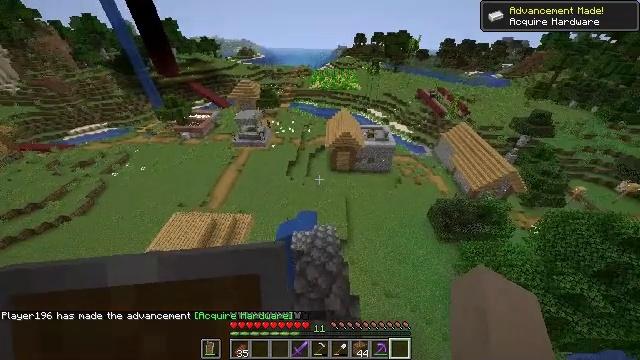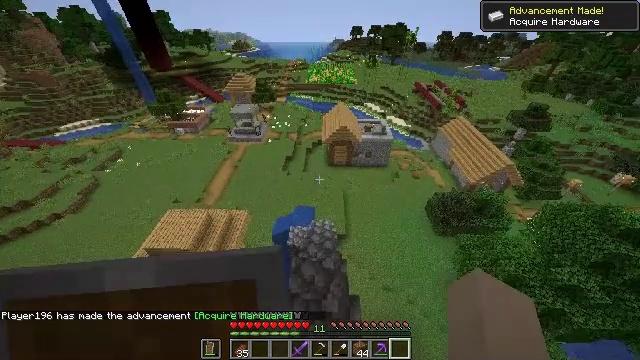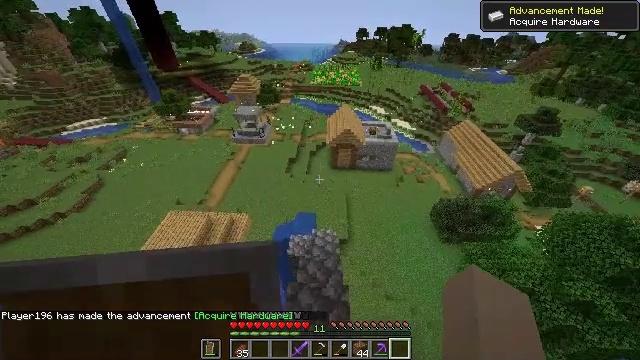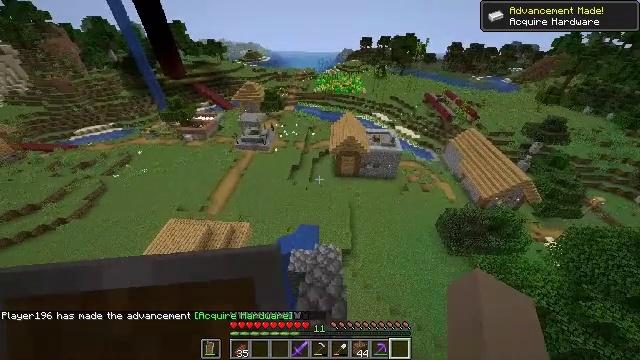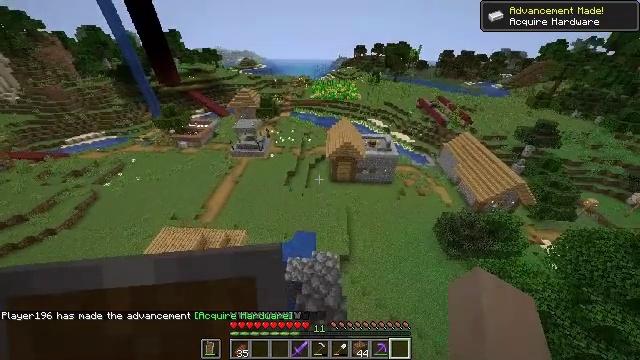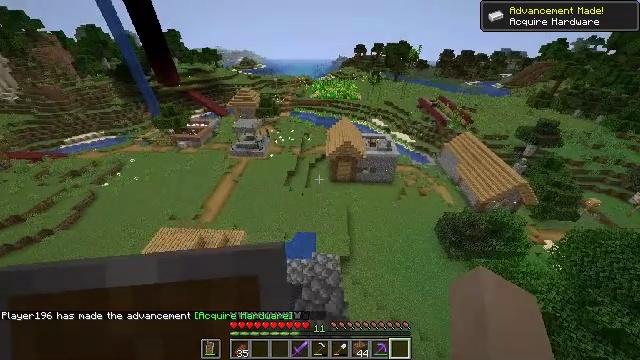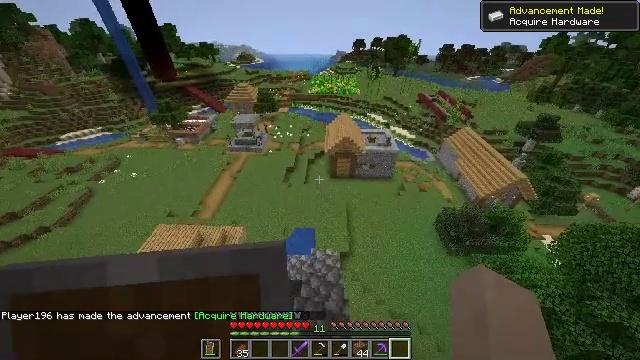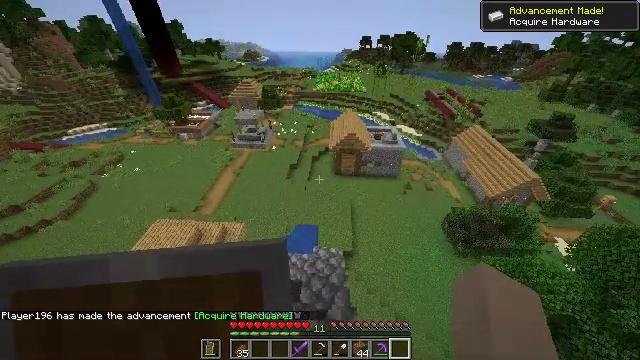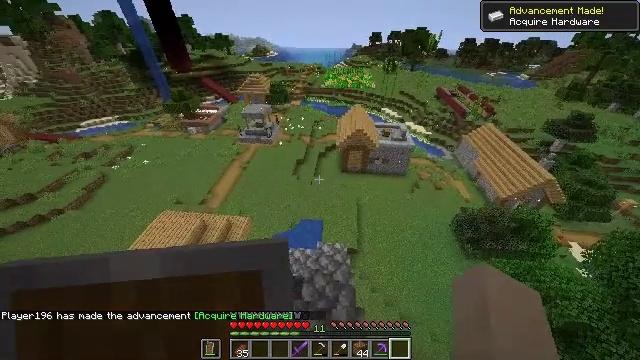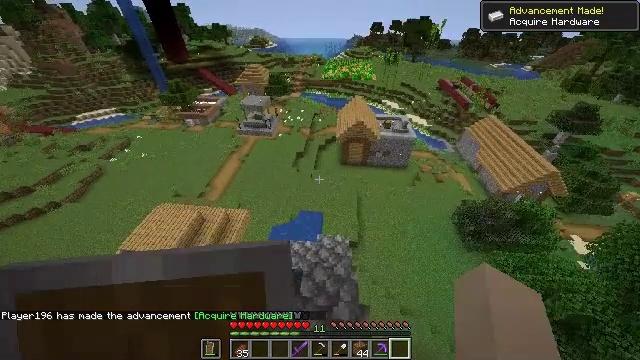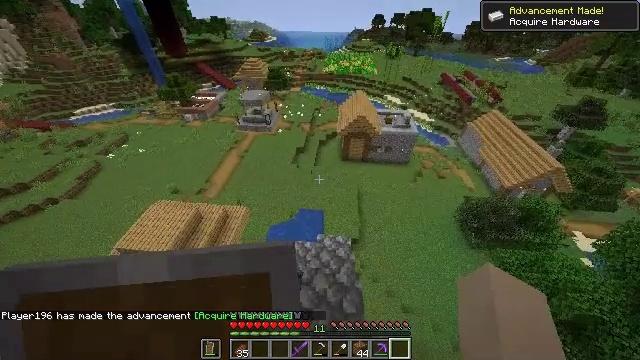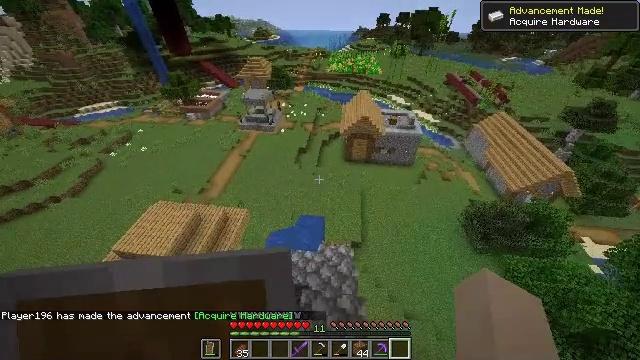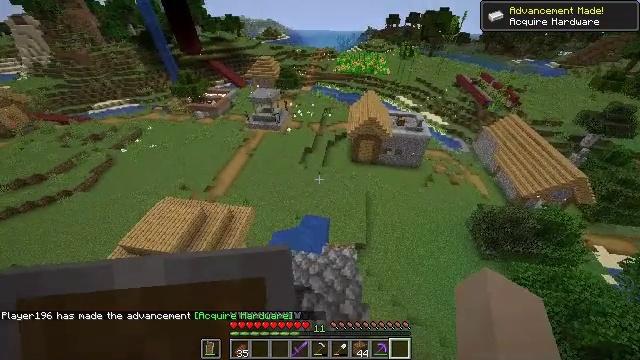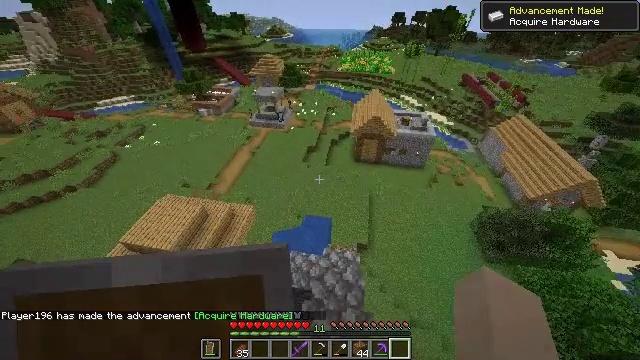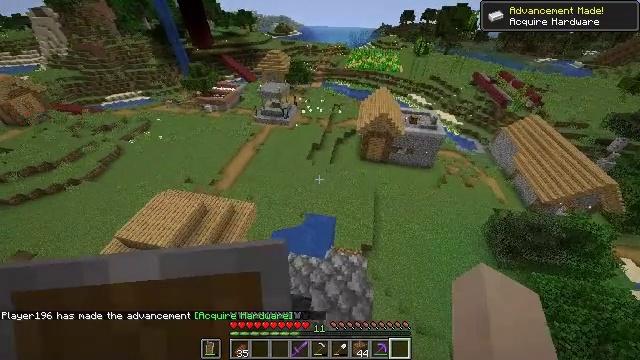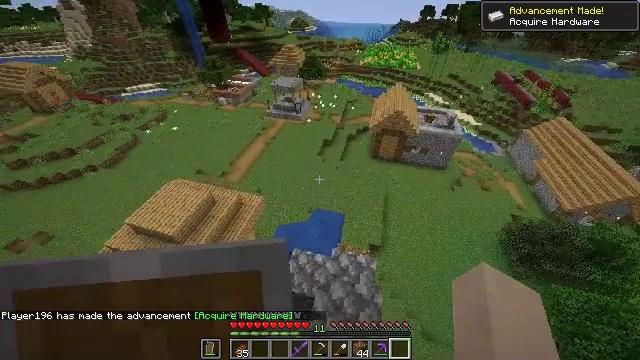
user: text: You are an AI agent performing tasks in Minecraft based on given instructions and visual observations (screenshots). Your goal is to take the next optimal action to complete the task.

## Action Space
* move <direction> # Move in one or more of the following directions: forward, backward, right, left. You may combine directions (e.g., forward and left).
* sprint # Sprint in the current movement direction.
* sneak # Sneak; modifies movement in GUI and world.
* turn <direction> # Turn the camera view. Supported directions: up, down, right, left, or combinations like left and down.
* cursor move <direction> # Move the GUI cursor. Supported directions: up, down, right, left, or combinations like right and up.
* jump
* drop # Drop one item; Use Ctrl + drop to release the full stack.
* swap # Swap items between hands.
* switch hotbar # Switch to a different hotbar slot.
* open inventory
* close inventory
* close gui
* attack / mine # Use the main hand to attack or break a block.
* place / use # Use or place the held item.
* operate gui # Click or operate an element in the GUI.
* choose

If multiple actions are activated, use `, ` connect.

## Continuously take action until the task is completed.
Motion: motion action
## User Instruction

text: Get a hopper using the crafting table.
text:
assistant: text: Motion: move forward, turn down
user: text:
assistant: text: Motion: move forward, turn left
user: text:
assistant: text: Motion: move forward, turn left and up
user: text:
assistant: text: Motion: move forward, turn right and up
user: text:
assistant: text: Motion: move forward
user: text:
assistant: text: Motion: move forward, turn down
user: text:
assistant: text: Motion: move forward, turn left
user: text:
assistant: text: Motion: move forward, turn left
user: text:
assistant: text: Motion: move forward, turn down
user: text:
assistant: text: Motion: move forward, turn down
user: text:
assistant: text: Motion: move forward
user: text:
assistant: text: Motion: move forward, turn left
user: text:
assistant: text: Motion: move forward, turn left
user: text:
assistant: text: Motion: move forward, turn left
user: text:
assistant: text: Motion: move forward, turn left
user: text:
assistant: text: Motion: move forward, turn left
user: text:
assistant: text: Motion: move forward, turn left
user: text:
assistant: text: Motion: move forward, turn left
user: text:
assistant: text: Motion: move forward, turn left
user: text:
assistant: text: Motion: move forward, turn left
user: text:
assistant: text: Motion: move forward, turn left
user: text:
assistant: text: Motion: move forward, turn left and down
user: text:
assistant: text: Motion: move forward
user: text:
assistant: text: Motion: move forward, turn down
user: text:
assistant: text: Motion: move forward, turn right and down
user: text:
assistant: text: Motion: move forward
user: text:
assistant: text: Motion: move forward, turn down
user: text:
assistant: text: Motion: move forward, turn down
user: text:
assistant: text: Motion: move forward, turn down
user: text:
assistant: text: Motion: move forward, turn down